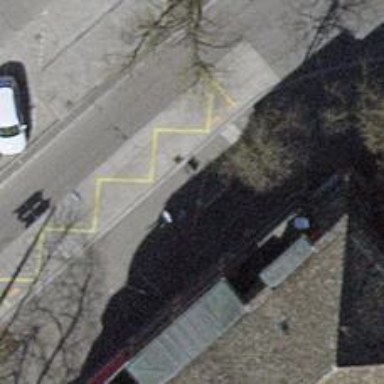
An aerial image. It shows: Bench for seating.